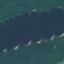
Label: River